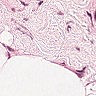
Metastatic tissue present: no